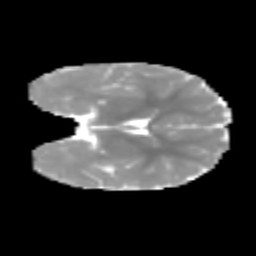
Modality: MD
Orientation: coronal
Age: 7
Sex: male
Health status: healthy